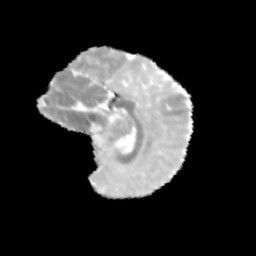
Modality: MD
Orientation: sagittal
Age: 11
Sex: female
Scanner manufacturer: siemens
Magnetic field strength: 3 T
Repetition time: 3.8 s
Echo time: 0.07 s